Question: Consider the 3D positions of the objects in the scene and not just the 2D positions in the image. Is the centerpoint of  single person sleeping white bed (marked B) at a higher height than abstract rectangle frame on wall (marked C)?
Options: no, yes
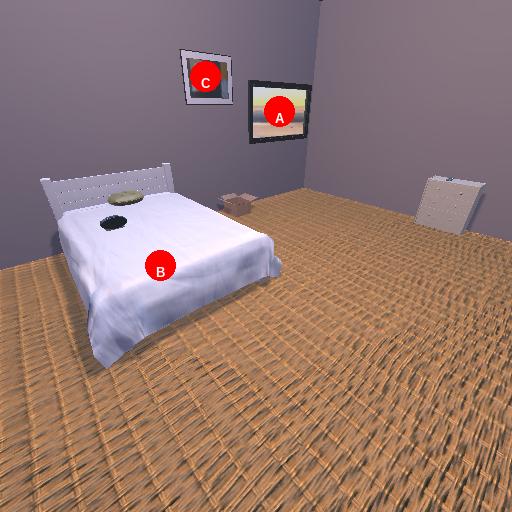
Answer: no